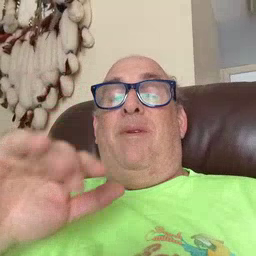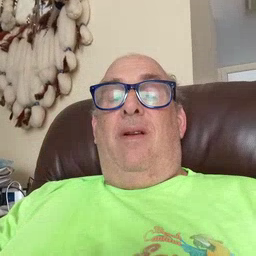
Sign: bye